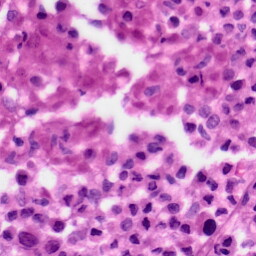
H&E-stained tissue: Skin